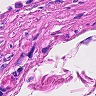
Metastatic tissue present: no